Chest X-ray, PA view. Patient: 69 years old, sex F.
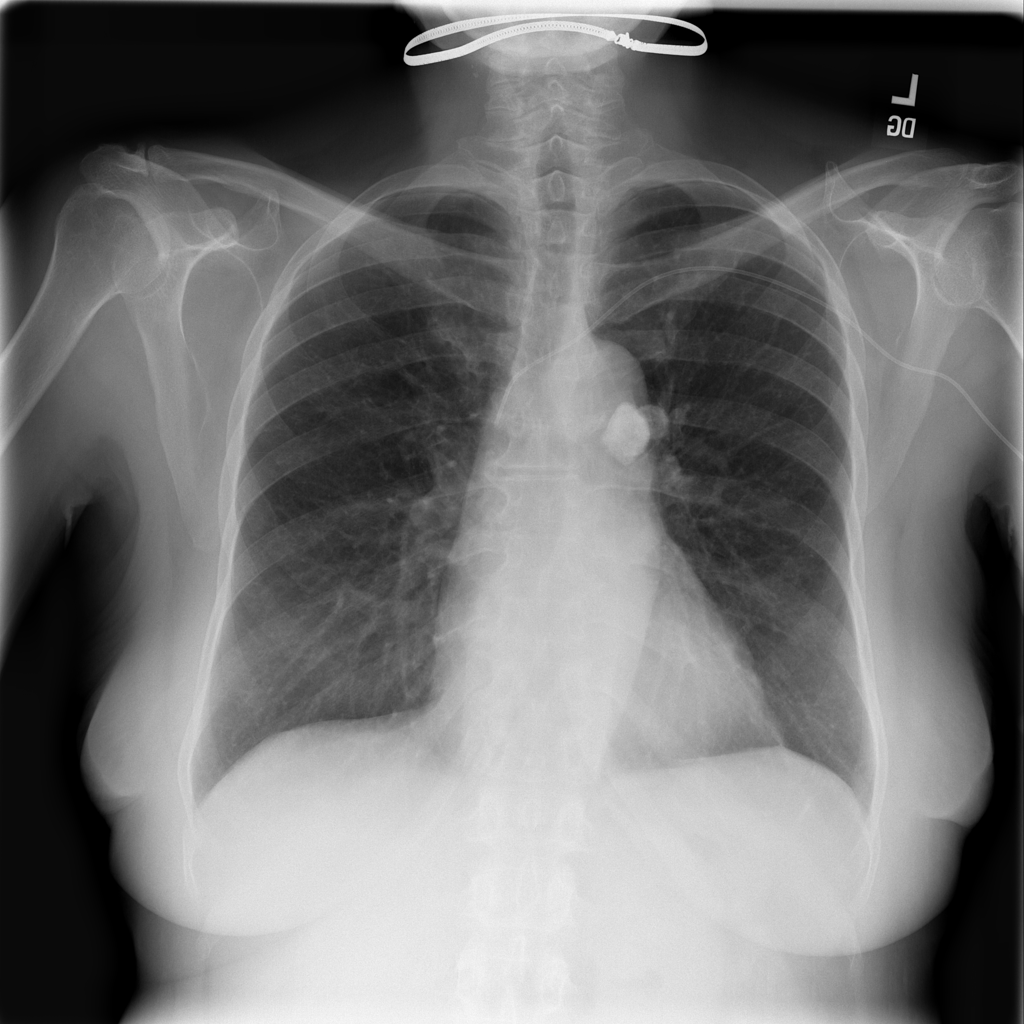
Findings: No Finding